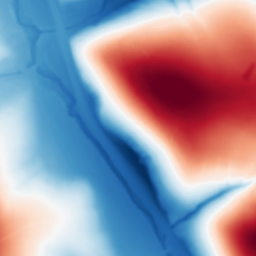
Category: multiscale
Decomposition family: dog
Decomposition parameters: sigma_low: 1
sigma_high: 100
Upsampling method: bicubic_16x
Upsampling parameters: scale: 16
Upsampling scale: 16